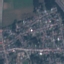
Land use / land cover: Residential